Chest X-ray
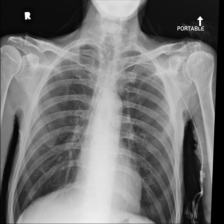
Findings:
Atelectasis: negative
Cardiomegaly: negative
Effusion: negative
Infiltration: positive
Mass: negative
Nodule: negative
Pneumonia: negative
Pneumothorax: negative
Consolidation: negative
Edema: negative
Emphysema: negative
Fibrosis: negative
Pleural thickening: negative
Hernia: negative